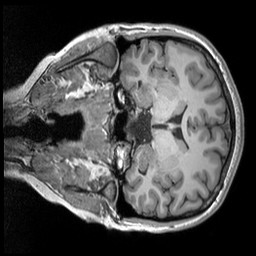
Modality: T1w
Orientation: coronal
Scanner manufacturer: siemens
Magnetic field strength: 3 T
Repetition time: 2.53 s
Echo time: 0.00298 s